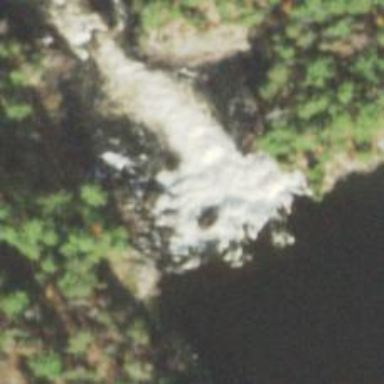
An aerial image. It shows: Beautiful waterfall in nature.